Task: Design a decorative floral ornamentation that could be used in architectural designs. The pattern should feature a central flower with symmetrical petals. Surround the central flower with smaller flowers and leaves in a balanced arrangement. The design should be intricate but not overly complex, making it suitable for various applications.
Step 1806:
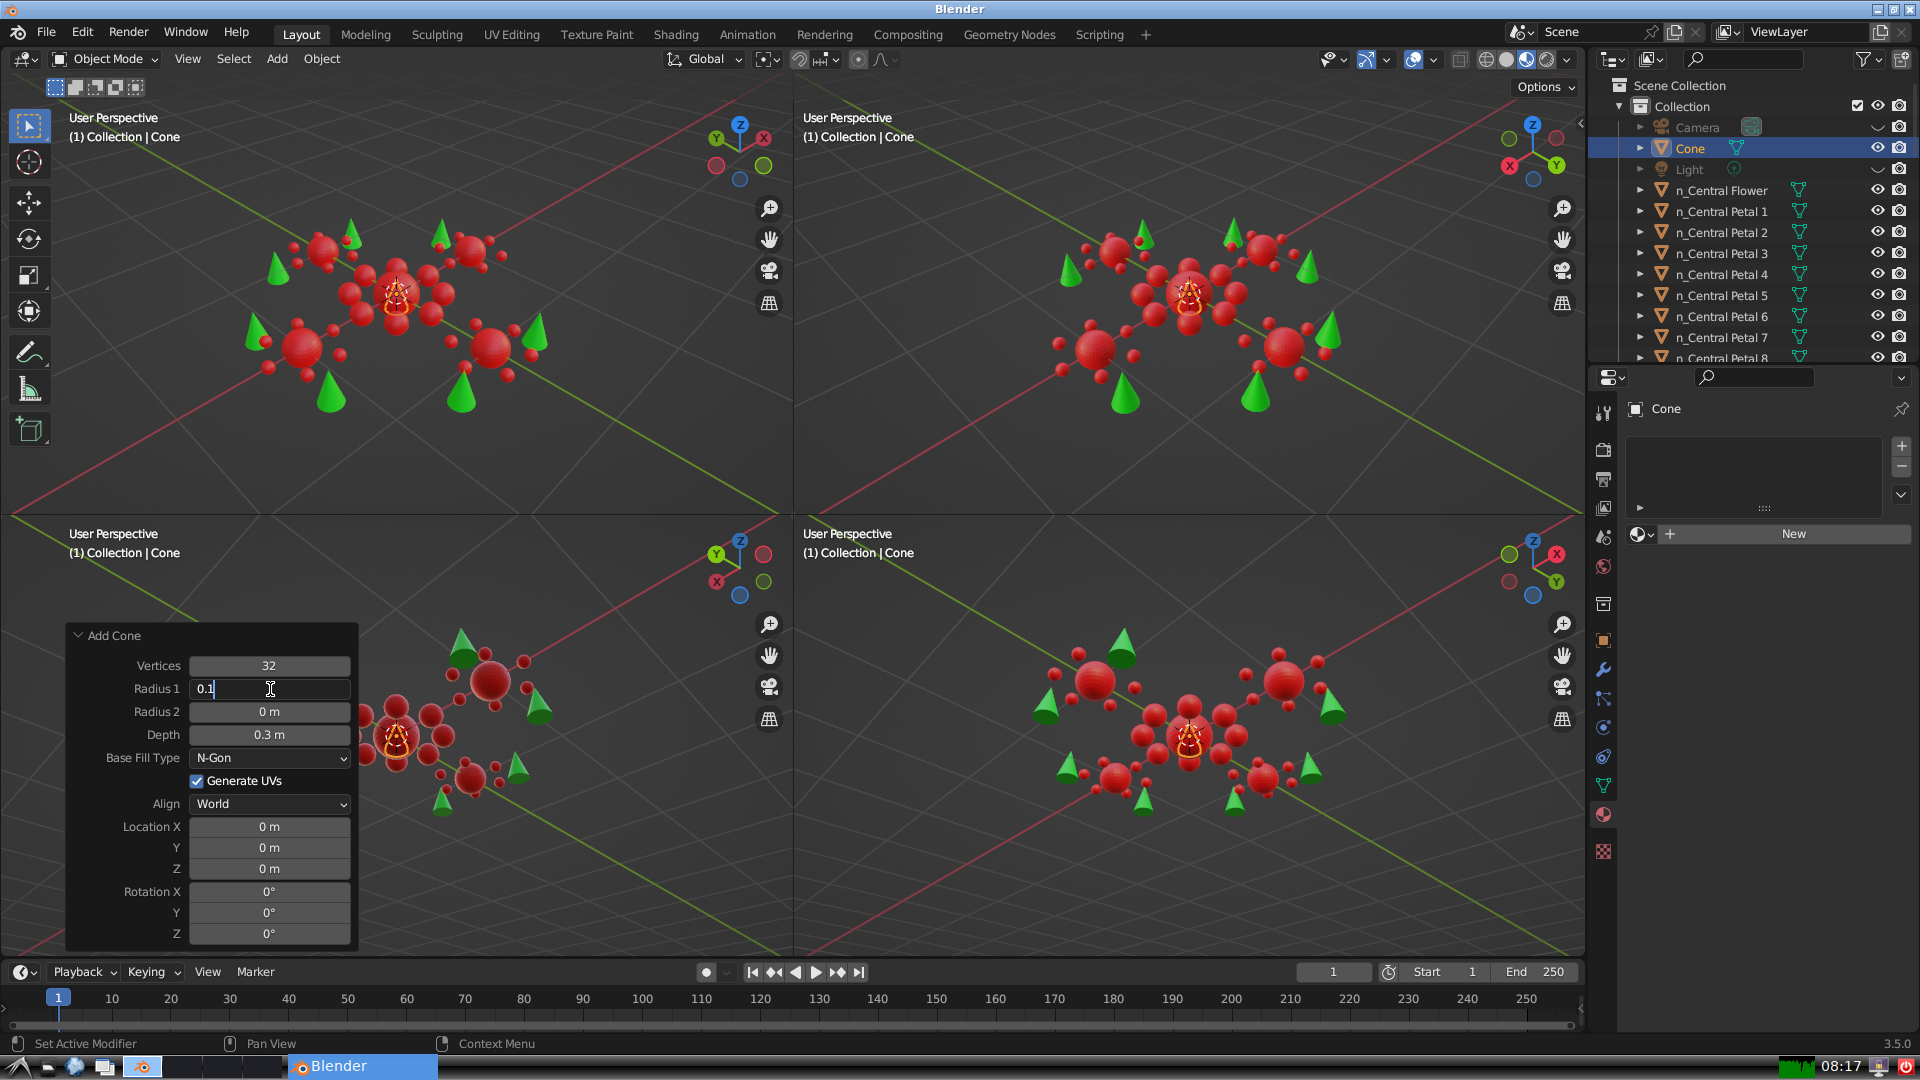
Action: {"key_press": ['Return']}